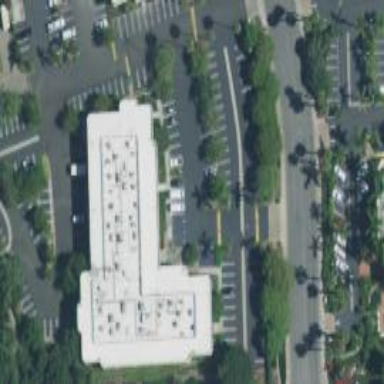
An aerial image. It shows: Commercial building.